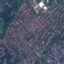
Land use / land cover class: Residential